Question: I am using service mesh <URL> installed on top of kubernetes and have installed
the example <URL>, that ISTIO provides on their website.
Assume, I've created a service and would like to call the service through the virtual service .
<URL>
- How to call within ? Which address do I have to
provide the http client in the service to call . Do
Ihave to create a virtual service for ? should
not be accessible outside of kubernetes cluser. - When calls , will the request go first through the
own envoy proxy or it goes directly to envoy proxy?
Here are all virtual services installed on the kubernetes cluster:
[
The cluster IP address is:
<URL>
The question is, how can I call the service in service? With the address?
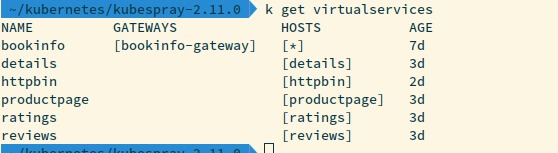
Answer: > How to call RATINGS within FOO? Which address do I have to provide the http client in the FOO service to call RATINGS. Do I have to create a virtual service for RATINGS? RATINGS should not be accessible outside of kubernetes cluster.
You can still call other services the same way you would without istio. Since the service only needs to be accessible inside the cluster, you'll want to expose it with a <URL>://{namespace}.{service-name}'. To call a service in the same namespace, you can leave the '{namespace}' out of the url.
While it is not necessary to create a VirtualService, <URL>:
> Although the default Istio behavior conveniently sends traffic from
any source to all versions of a destination service without any rules
being set, creating a VirtualService with a default route for every
service, right from the start, is generally considered a best practice
in Istio.
> When FOO calls RATINGS, will the request go first through the own envoy proxy or it goes directly to RATINGS envoy proxy?**
It will go through both envoy proxies. This is how istio can manage the routing of your requests and provide traffic insights like tracing.
The outbound envoy proxy can be bypassed though, with the <URL>.